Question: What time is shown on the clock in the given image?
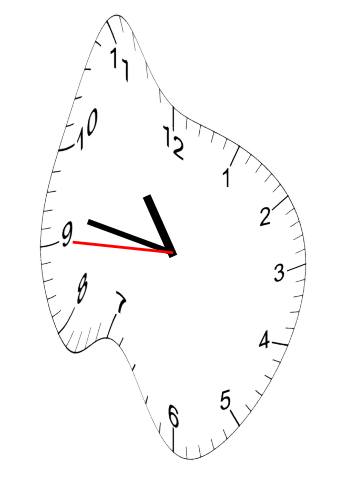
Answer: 10:46:45